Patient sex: M
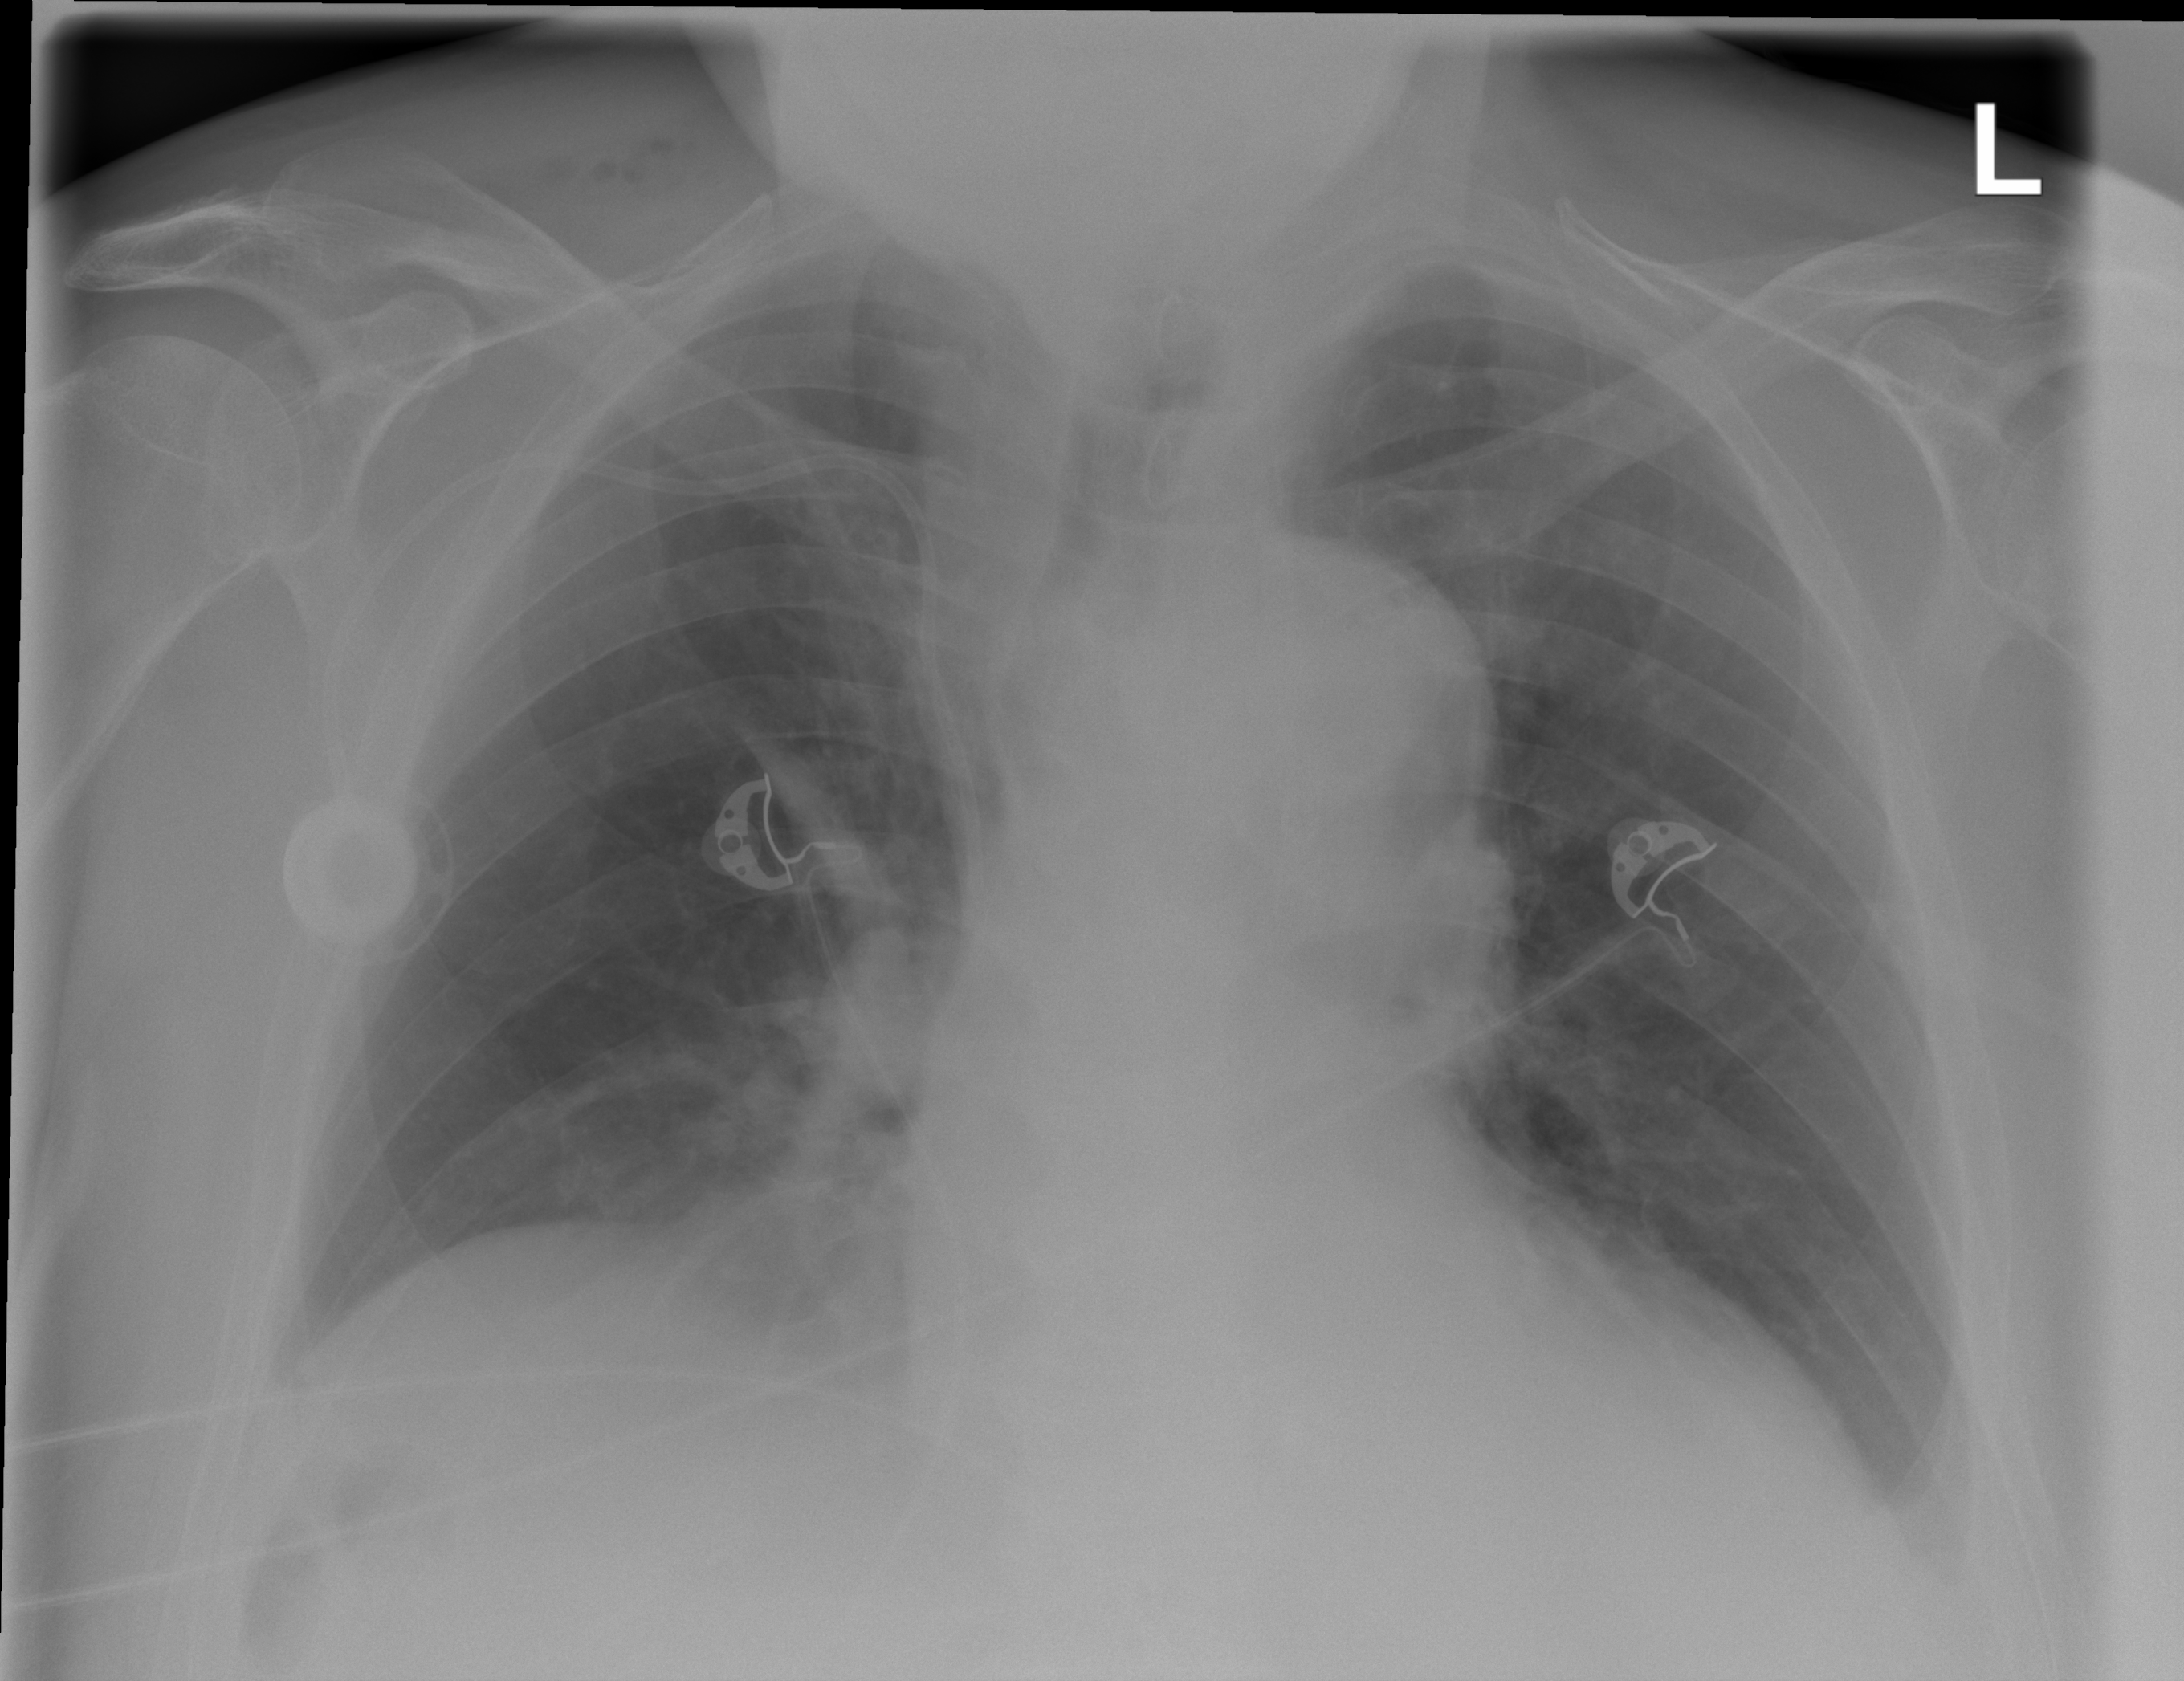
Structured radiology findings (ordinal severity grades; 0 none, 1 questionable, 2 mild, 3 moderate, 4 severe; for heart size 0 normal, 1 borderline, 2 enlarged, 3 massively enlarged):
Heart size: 1
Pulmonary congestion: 0
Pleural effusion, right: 0
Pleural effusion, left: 1
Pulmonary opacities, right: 0
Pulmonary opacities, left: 0
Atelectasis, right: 2
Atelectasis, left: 2